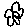
Label: flower